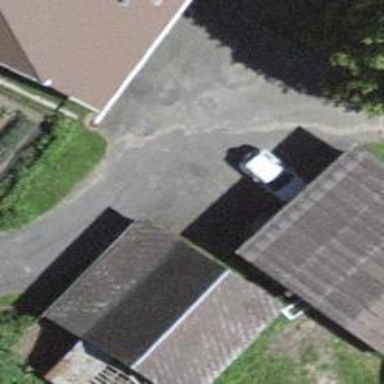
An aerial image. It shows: Rural barn.